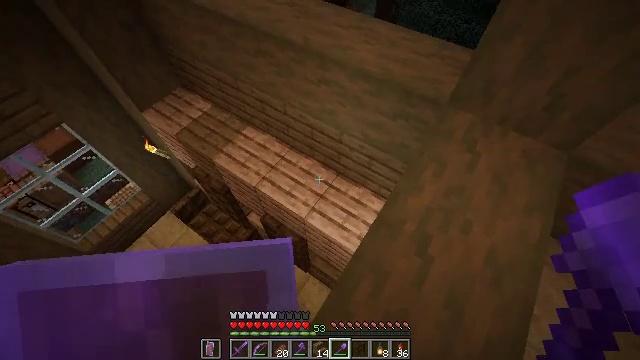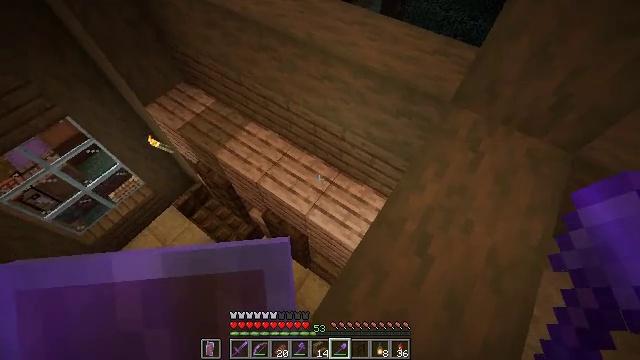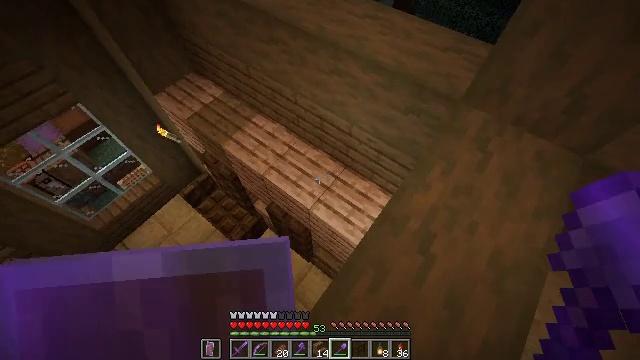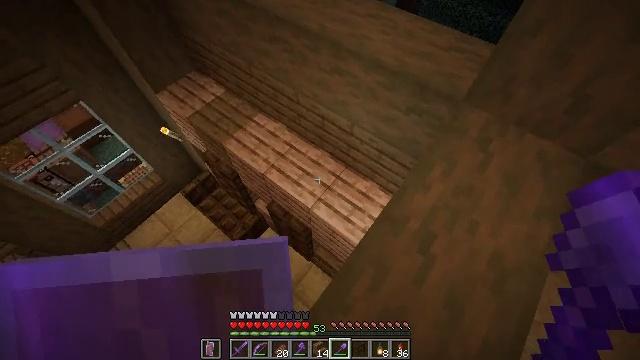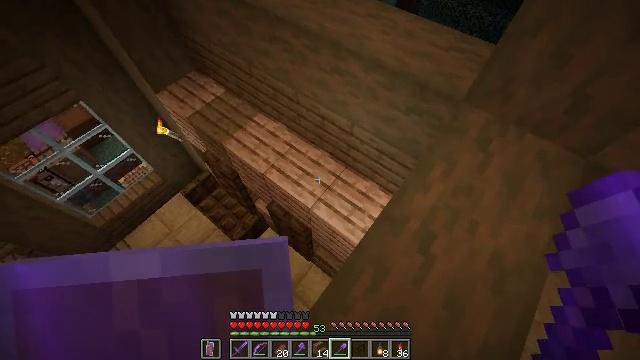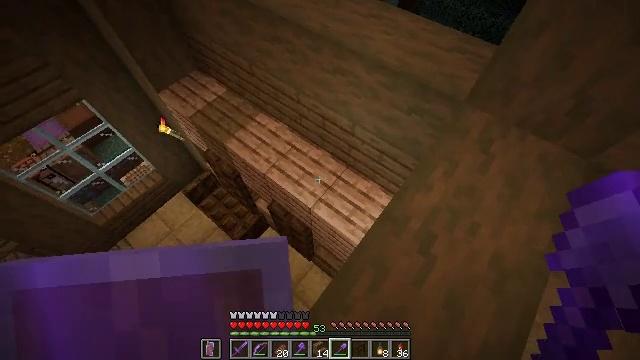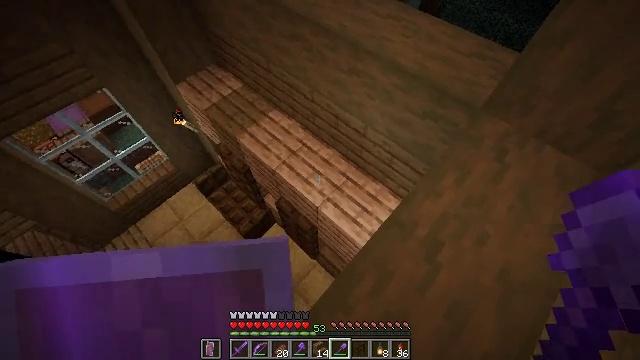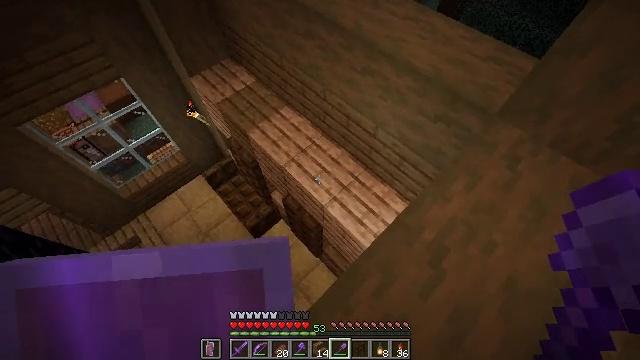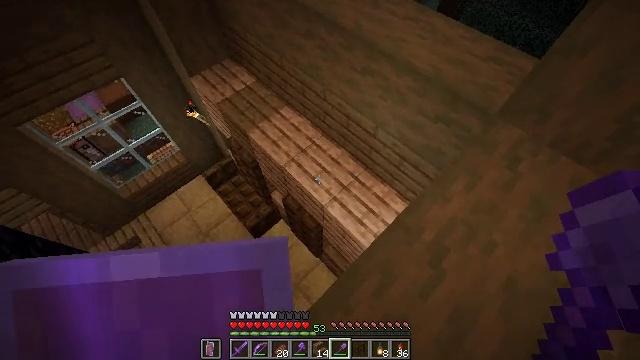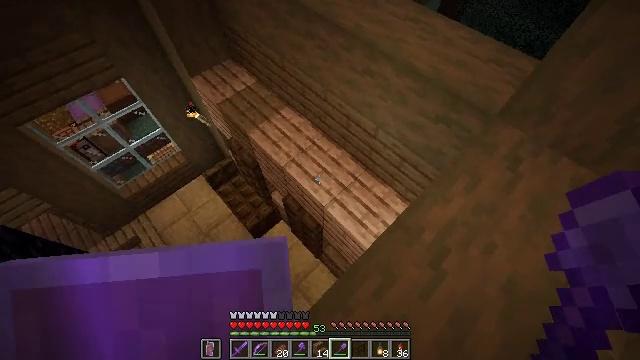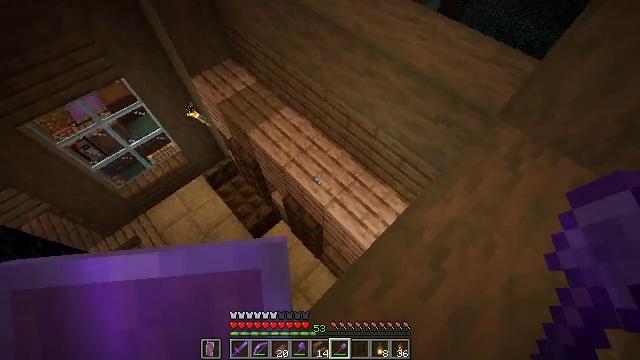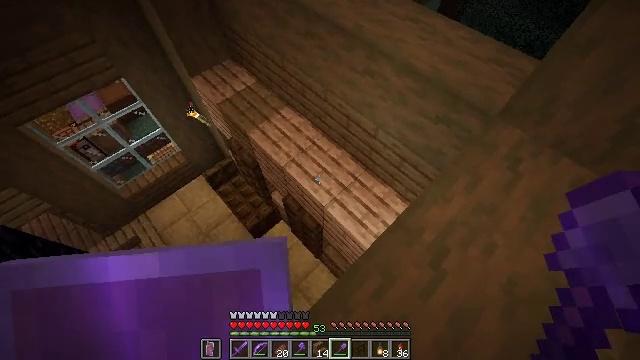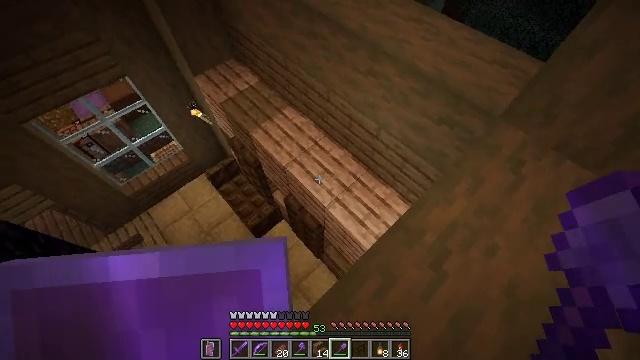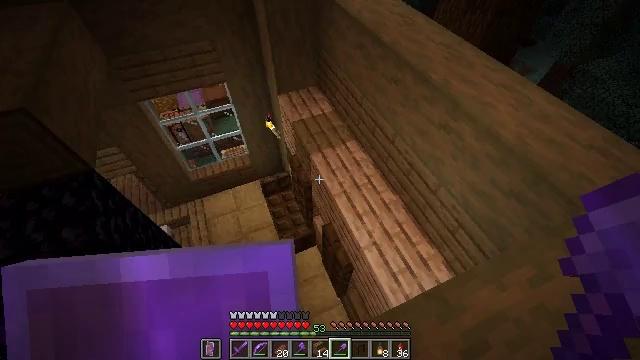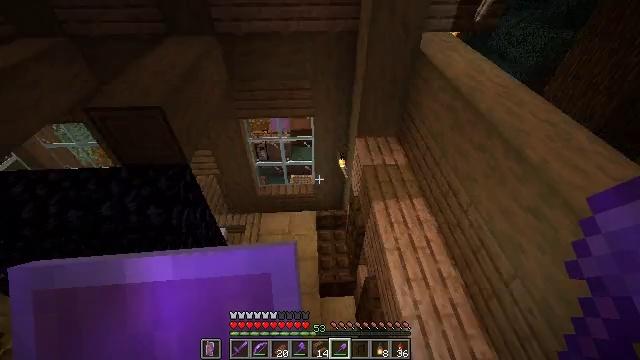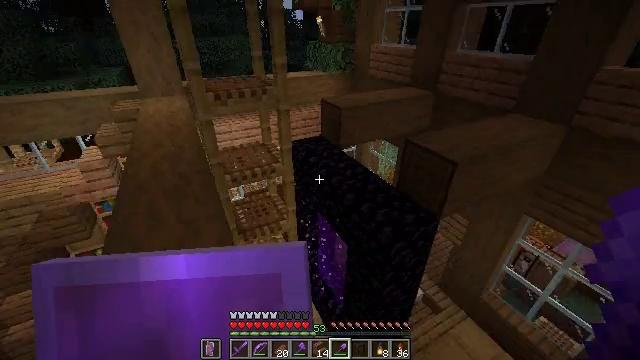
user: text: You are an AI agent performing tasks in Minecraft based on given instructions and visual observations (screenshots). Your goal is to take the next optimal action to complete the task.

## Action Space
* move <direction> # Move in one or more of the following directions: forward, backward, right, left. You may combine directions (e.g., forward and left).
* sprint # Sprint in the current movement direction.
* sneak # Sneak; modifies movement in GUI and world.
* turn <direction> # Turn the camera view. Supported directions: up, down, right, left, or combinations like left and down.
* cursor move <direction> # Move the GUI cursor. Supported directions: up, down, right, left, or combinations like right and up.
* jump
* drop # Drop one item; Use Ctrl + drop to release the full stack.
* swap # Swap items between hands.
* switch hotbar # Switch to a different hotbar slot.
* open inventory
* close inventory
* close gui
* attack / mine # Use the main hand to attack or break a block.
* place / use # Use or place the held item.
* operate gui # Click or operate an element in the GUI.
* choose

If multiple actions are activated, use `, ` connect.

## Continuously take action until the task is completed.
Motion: motion action
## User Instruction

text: Break the beehive while avoiding bees.
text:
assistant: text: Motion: turn left
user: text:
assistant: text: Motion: turn left and down
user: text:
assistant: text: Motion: no_op
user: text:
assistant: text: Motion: no_op
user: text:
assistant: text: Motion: no_op
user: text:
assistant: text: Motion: turn left
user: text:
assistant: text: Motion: turn left
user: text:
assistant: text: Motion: no_op
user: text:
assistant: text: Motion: no_op
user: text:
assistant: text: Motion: no_op
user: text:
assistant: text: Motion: no_op
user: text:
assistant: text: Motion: no_op
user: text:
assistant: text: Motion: turn left and up
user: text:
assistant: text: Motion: turn left and up
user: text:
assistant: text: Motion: turn left and up
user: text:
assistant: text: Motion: turn left and down
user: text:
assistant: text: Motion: turn left
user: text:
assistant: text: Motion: no_op
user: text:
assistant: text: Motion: no_op
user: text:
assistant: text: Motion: no_op
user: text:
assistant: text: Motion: no_op
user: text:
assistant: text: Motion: no_op
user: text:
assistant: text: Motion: no_op
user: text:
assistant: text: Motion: no_op
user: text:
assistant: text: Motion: turn left and down
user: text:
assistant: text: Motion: turn left and down
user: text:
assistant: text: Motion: turn left and down
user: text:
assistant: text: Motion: no_op
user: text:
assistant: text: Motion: no_op
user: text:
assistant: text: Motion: no_op